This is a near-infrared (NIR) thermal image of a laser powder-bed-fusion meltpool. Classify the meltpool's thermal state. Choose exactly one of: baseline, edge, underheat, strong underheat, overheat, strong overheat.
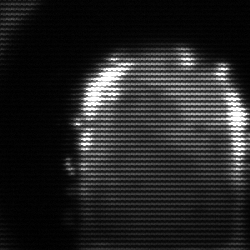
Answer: baseline